Interaction volume radius: 5 \u00c5
Interaction volume height: 10 \u00c5
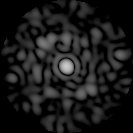
Disorder parameter: 0.8061